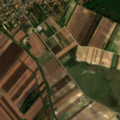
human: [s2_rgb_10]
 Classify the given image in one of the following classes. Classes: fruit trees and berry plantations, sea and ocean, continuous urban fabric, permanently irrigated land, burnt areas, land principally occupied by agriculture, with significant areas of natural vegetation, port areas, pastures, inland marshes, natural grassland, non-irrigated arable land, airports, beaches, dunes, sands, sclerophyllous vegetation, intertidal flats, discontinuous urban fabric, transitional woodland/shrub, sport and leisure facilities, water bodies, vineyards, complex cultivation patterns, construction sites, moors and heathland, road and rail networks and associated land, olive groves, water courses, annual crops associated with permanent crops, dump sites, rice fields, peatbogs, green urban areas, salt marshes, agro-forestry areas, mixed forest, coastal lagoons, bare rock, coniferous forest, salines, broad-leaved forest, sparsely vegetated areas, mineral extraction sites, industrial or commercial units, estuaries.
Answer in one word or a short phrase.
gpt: discontinuous urban fabric, non-irrigated arable land, pastures, transitional woodland/shrub